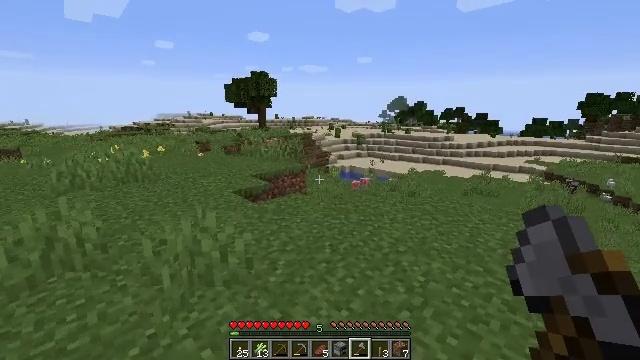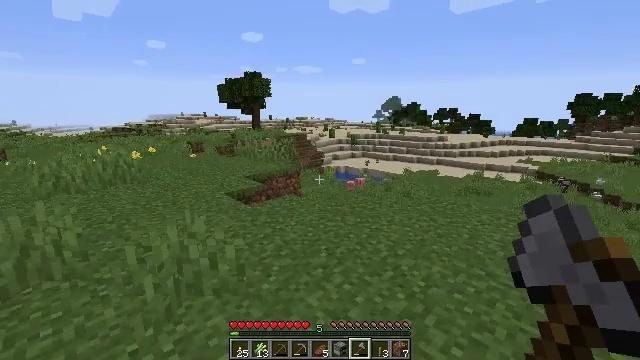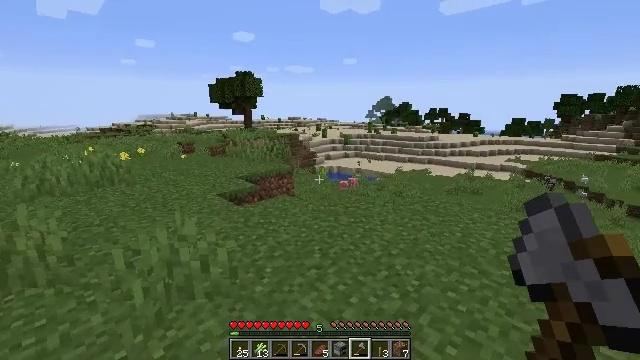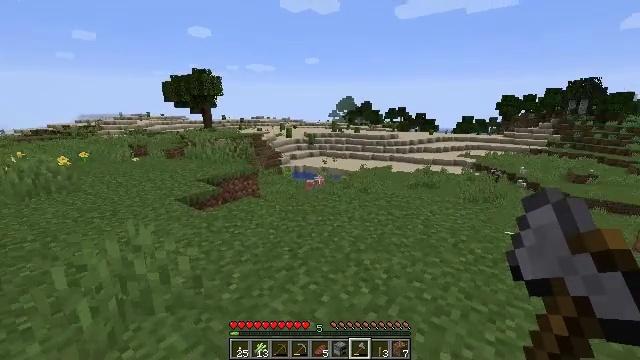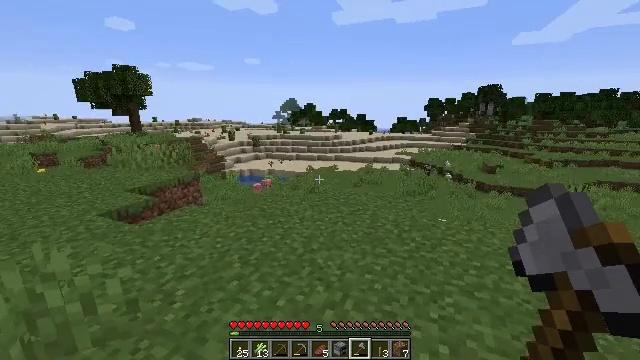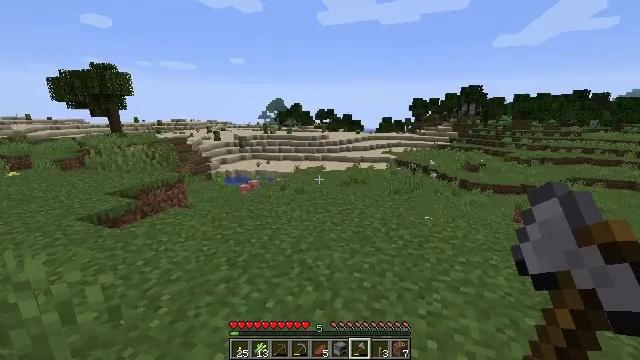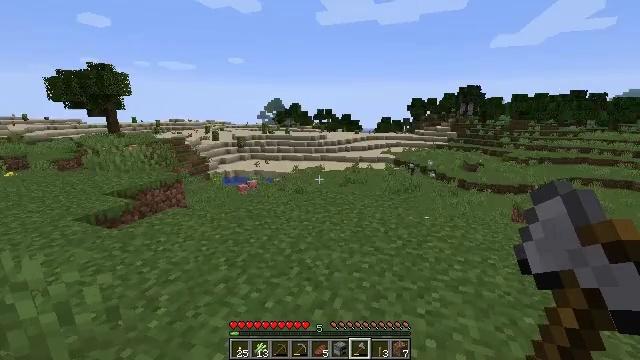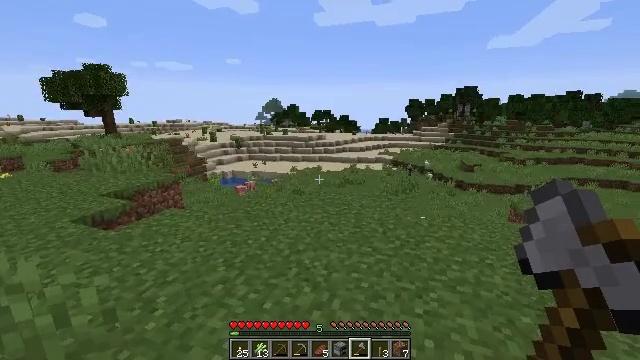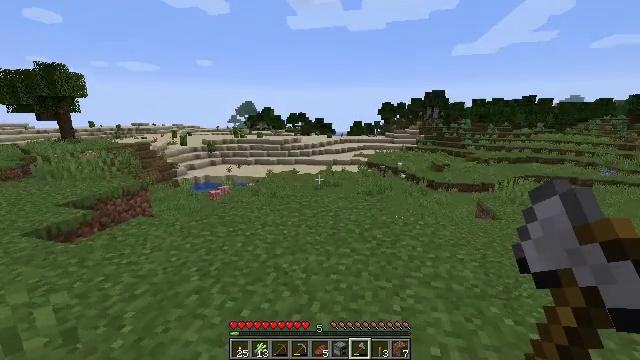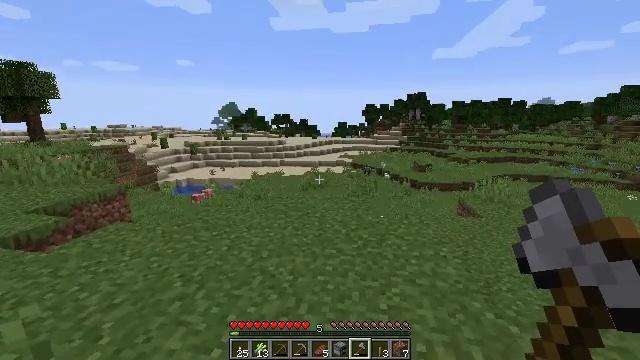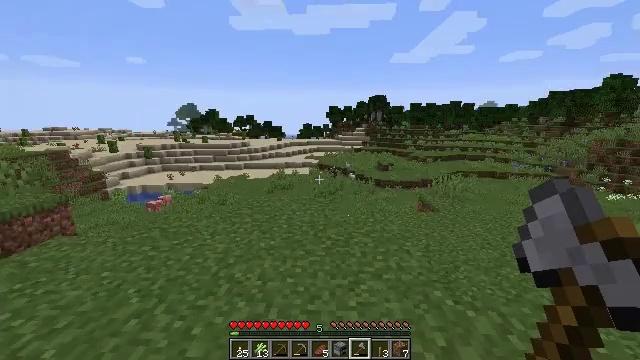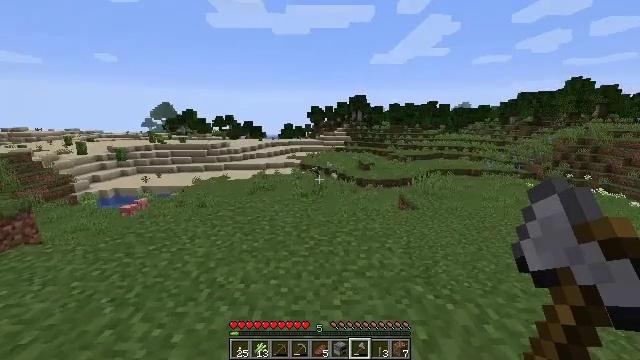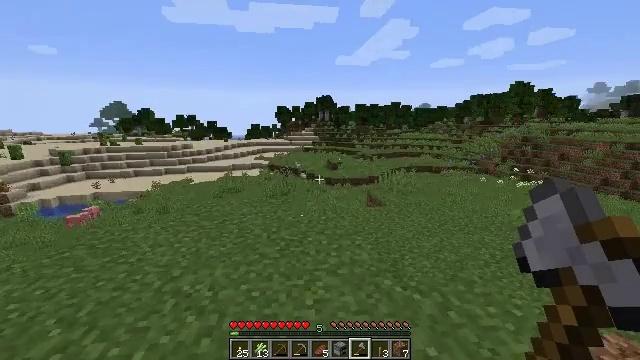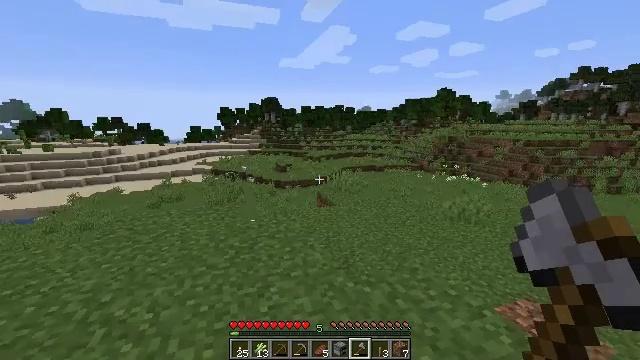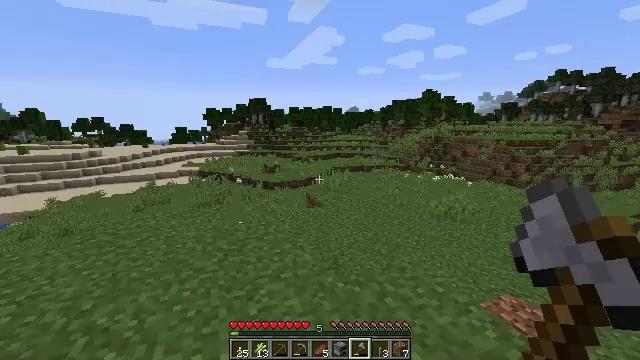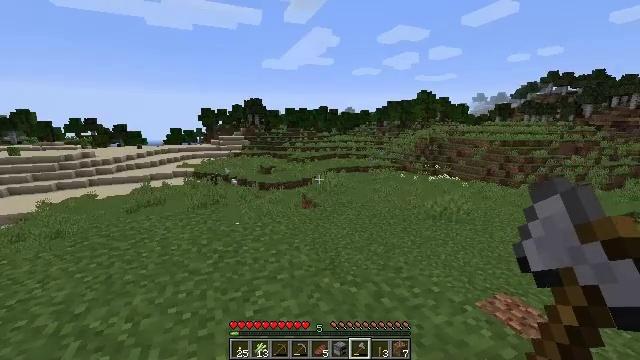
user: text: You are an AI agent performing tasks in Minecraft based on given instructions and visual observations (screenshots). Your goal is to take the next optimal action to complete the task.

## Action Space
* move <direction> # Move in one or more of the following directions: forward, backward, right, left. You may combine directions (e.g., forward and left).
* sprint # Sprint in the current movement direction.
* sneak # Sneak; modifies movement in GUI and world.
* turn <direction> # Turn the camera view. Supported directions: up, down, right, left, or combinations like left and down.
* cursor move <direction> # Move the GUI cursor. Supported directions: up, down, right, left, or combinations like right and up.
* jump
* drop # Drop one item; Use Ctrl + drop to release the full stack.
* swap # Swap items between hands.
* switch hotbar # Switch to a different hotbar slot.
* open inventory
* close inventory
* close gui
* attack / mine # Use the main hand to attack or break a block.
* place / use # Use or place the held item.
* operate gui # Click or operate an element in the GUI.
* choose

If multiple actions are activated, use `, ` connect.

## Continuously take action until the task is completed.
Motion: motion action
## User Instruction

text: Break the sugar cane.
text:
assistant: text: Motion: turn right
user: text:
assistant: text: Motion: turn right
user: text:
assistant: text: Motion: turn right
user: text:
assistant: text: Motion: turn right
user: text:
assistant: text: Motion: turn right
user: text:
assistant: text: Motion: no_op
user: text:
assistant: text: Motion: no_op
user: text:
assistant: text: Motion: turn right
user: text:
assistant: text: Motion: turn right
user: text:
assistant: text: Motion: turn right
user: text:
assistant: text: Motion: turn right
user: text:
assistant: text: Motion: turn right
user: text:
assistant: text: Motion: turn right
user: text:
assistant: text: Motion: turn right
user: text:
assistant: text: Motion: no_op
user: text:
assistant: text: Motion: no_op
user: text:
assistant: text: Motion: no_op
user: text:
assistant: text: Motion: no_op
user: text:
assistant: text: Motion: no_op
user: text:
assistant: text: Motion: no_op
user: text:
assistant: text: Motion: turn right
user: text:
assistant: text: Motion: turn right
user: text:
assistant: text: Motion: turn right
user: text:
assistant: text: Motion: turn right
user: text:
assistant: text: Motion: turn right
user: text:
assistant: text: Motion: turn right
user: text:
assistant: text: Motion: turn right
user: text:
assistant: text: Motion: turn right
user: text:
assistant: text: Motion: no_op
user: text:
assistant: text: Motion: no_op